Question: I'm using Spinner-based Action Bar (with ActionBarSherlock) navigation in my app, this sort of thing:

Switching between Activities is very slow. I have realised that on every switch, it is creating a new Activity, but the old Activities are kept in memory, and aren't recreated when pressing back.
I would like to be able to only recreate the Activity only when required, but otherwise to just use the Activity that has previously been created. Is this possible?
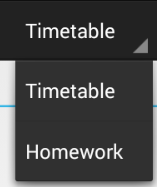
Answer: You could add:
android:launchMode="singleTask"
to your AndroidManifest